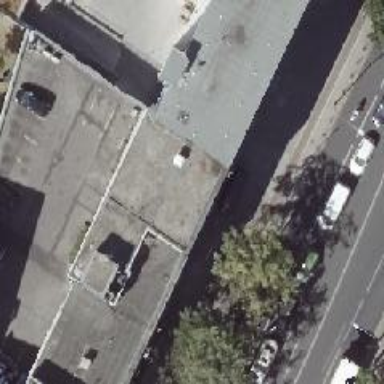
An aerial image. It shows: Strip club.